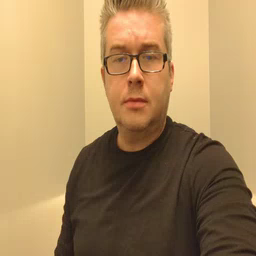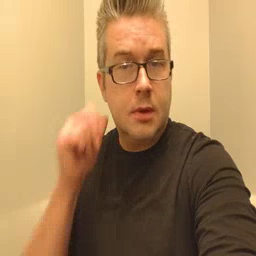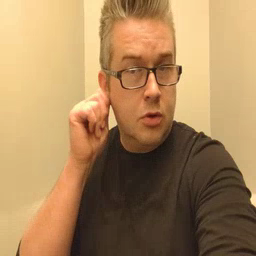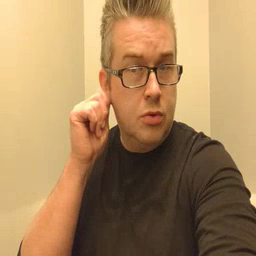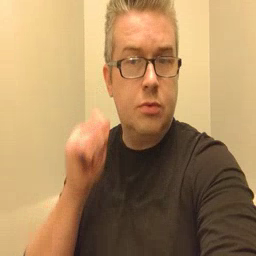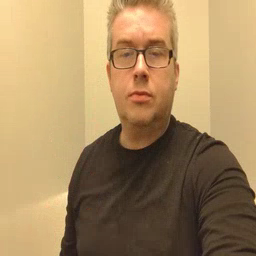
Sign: ear